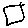
Label: square